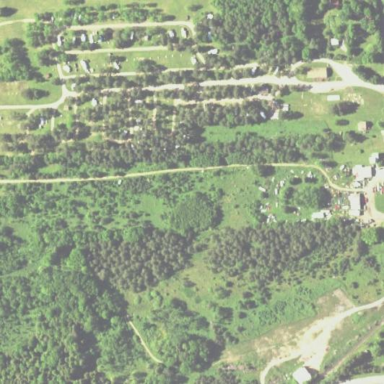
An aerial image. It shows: Campsite where tents and caravans are allowed.